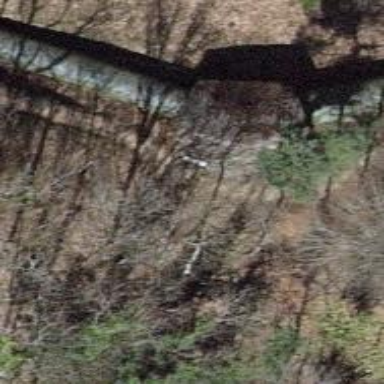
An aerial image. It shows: Unpaved path.